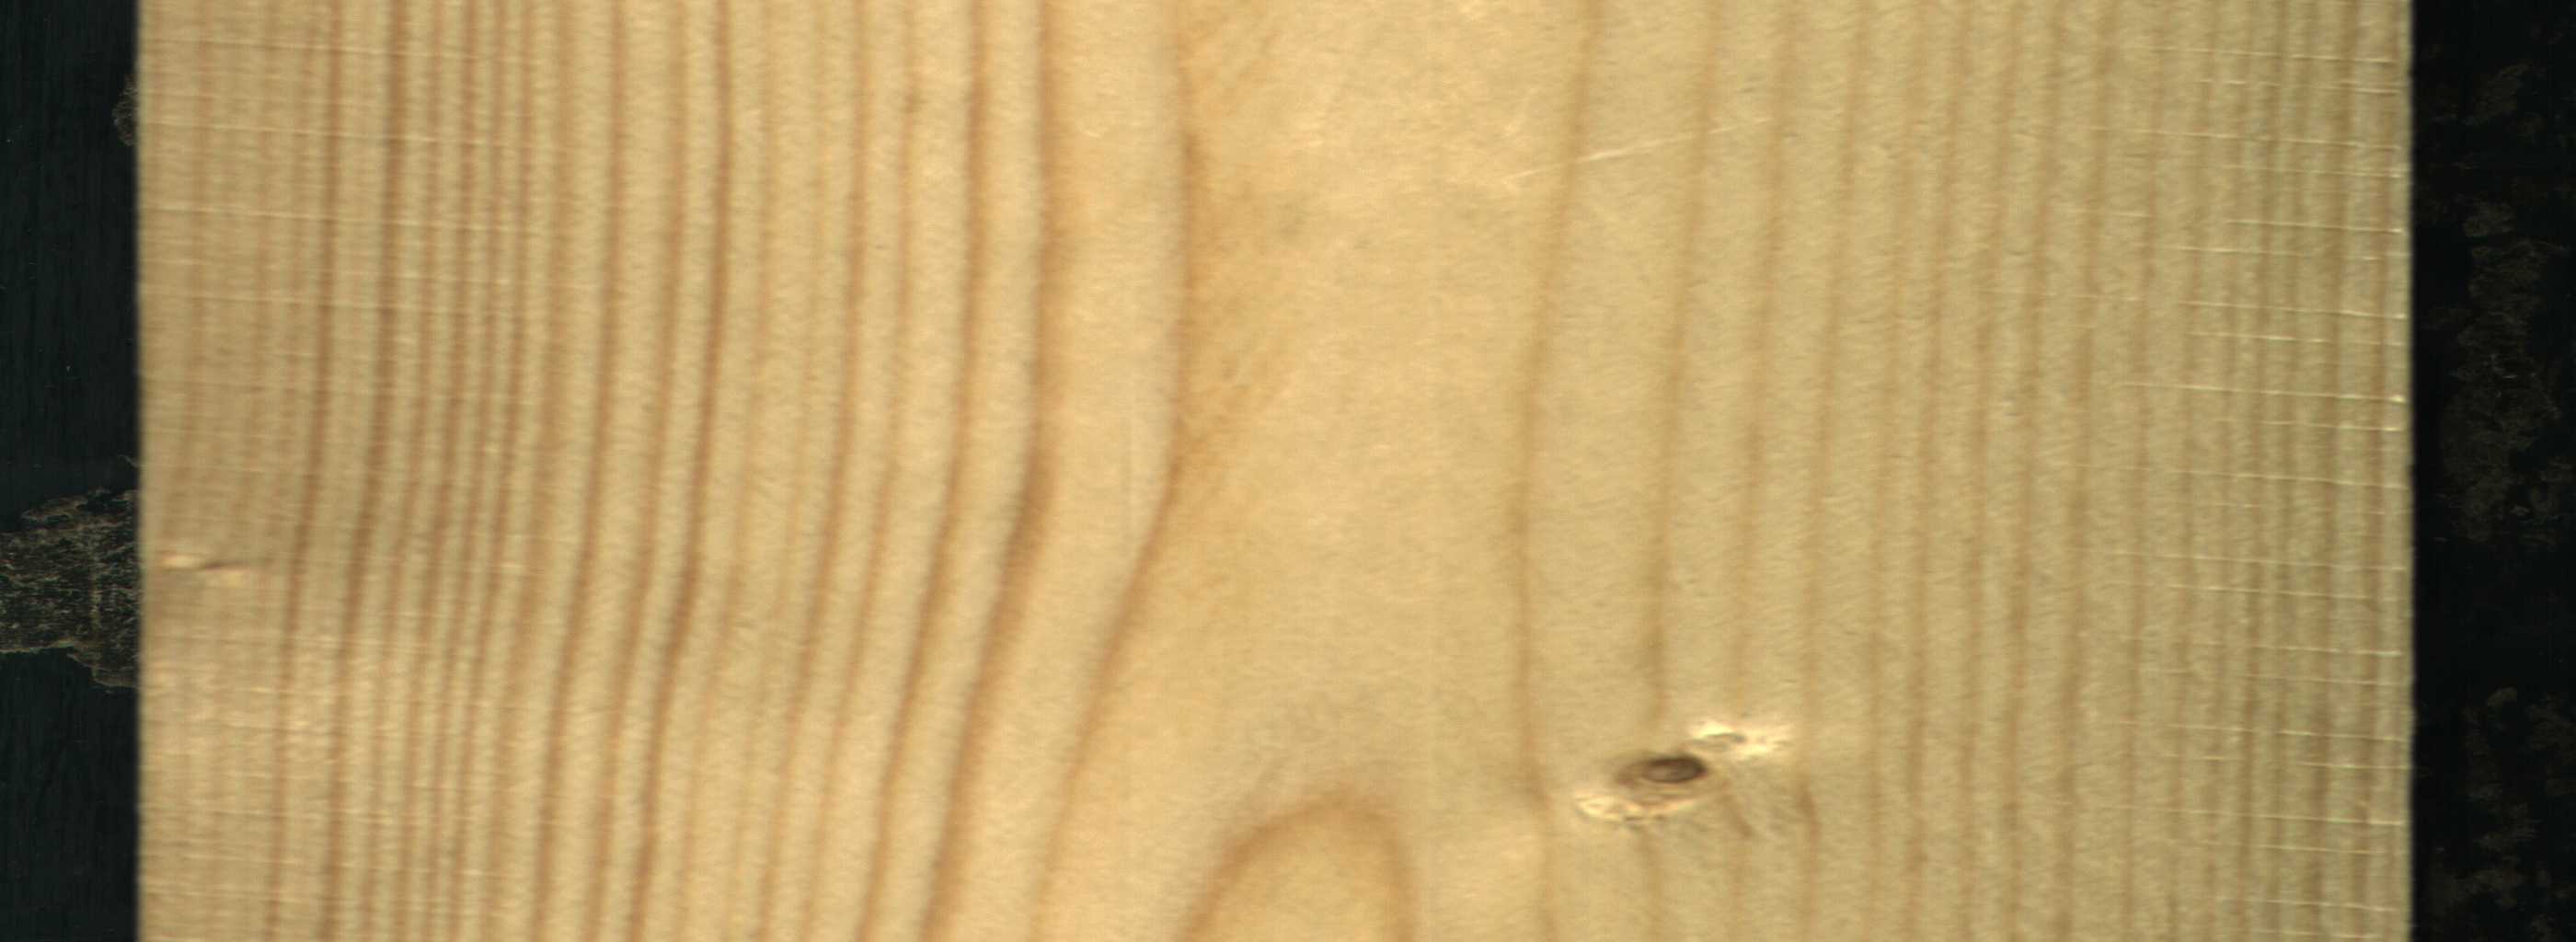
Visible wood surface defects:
Live_Knot